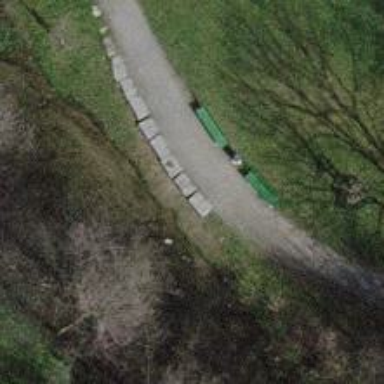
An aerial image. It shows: Bench for seating.